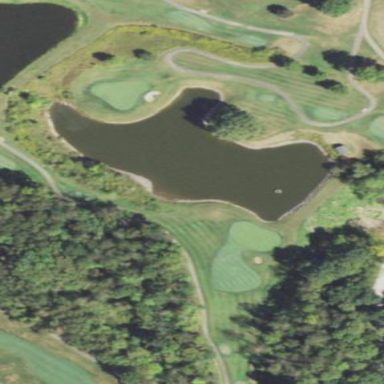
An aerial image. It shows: Water hazard in golf course. The hazard is natural water feature.